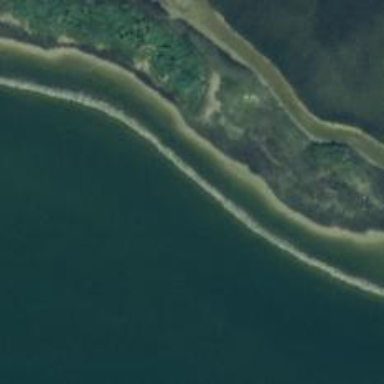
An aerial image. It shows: Breakwater structure.